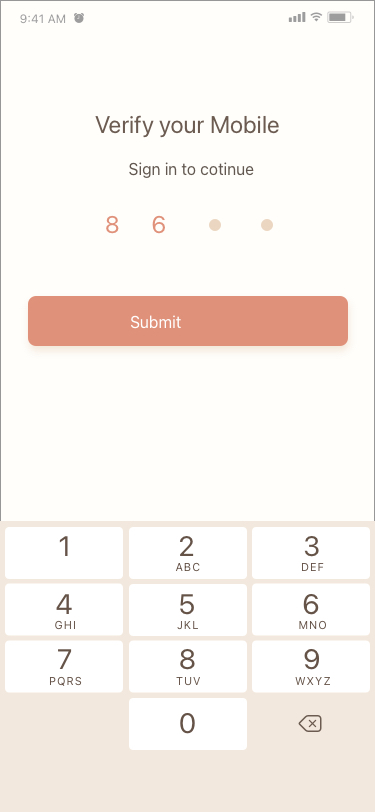
Text in this UI design:
Verify your Mobile
8      6